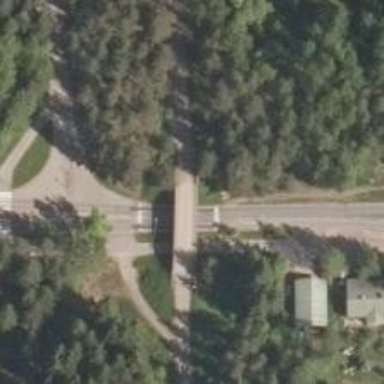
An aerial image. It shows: Footway road on bridge designed for Nordic skiing. The ski route is classified as intermediate difficulty and maintained for both classic and skating styles.